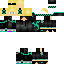
A female human skin with dark skin, wearing blonde bald dressed in a green_skin hoodie and black pants, featuring a closed mouth.